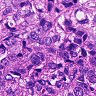
Metastatic tissue present: yes